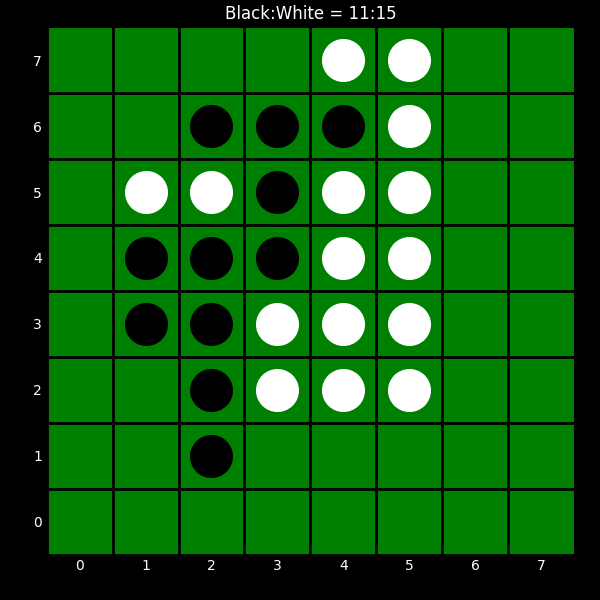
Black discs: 11
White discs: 15